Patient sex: F
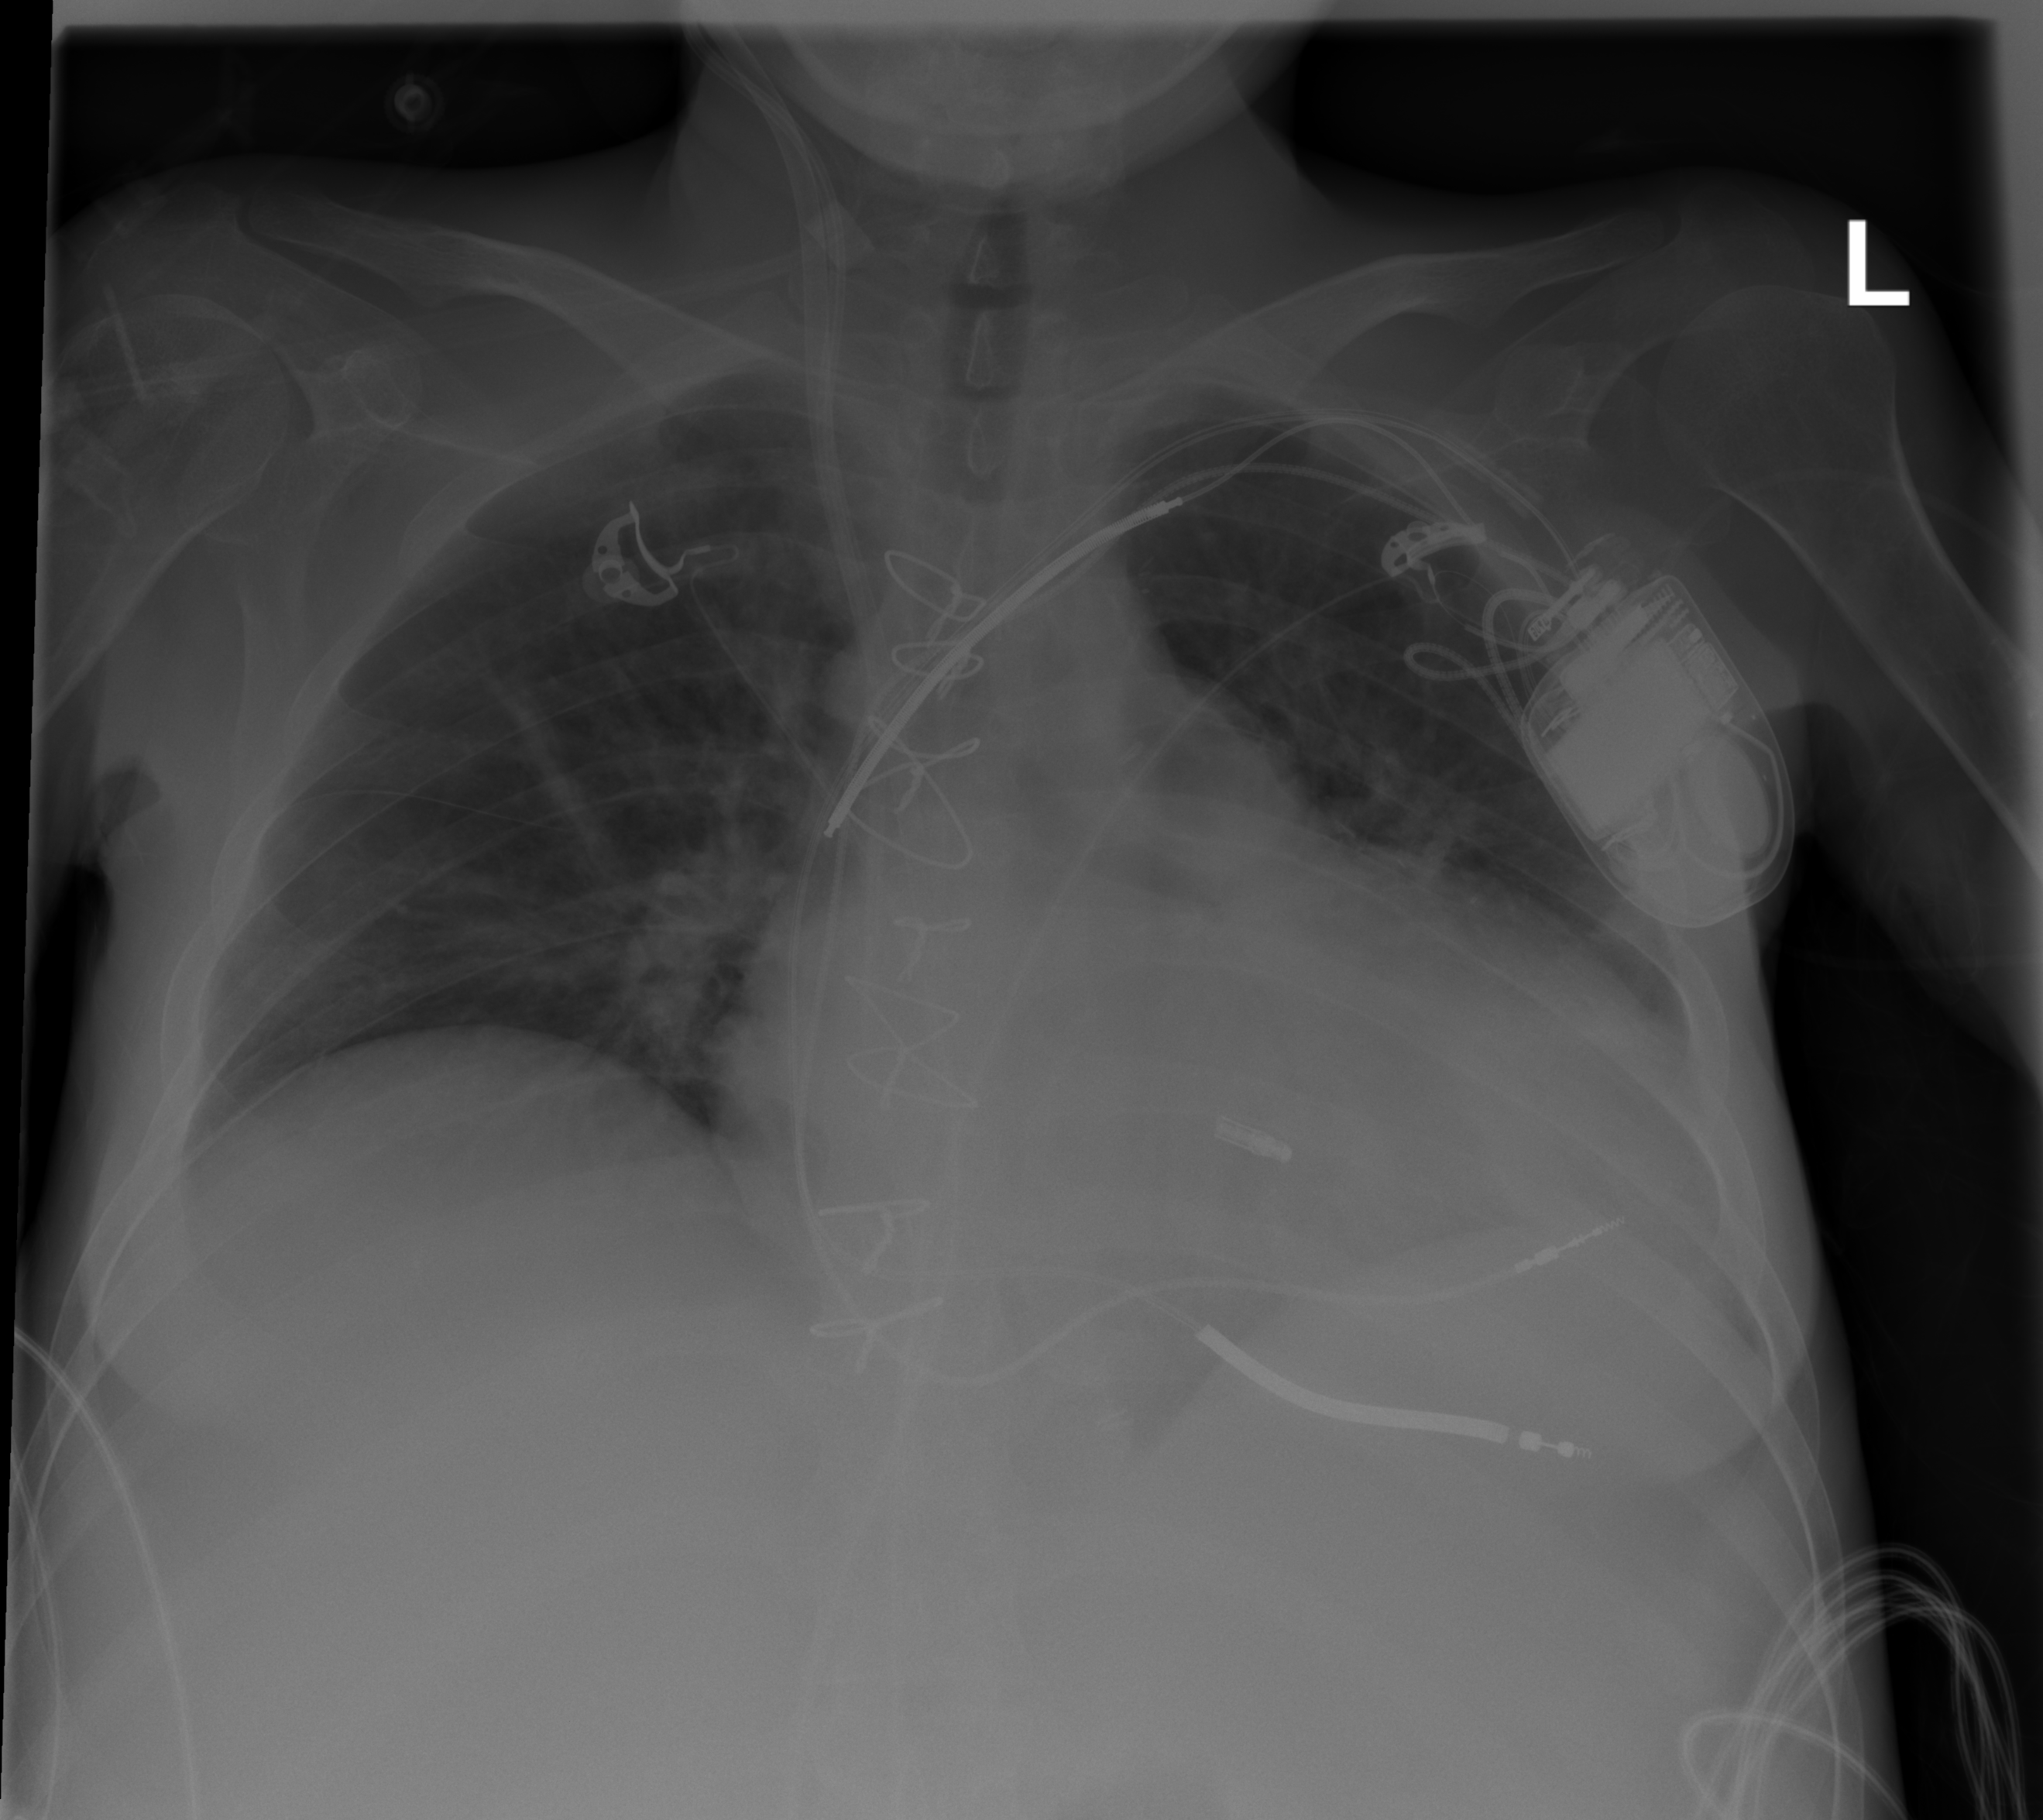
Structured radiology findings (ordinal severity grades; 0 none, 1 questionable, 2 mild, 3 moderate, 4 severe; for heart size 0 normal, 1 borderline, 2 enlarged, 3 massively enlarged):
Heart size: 2
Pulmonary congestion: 0
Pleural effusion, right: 0
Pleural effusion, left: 0
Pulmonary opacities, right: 1
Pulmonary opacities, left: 0
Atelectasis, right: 0
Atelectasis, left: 1